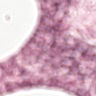
Metastatic tissue present: no